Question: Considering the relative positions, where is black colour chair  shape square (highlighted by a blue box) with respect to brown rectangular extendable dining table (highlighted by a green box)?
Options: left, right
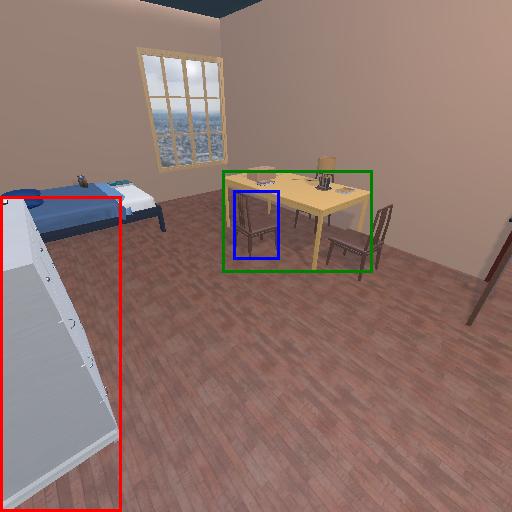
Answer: left